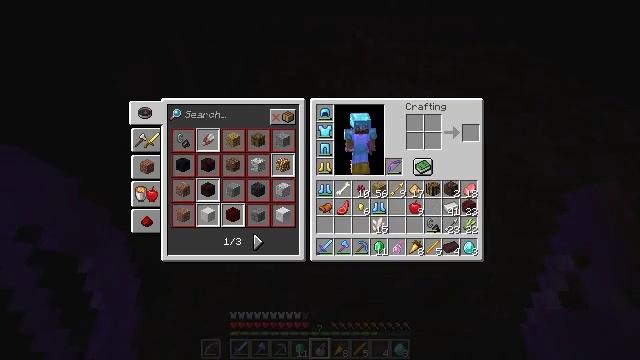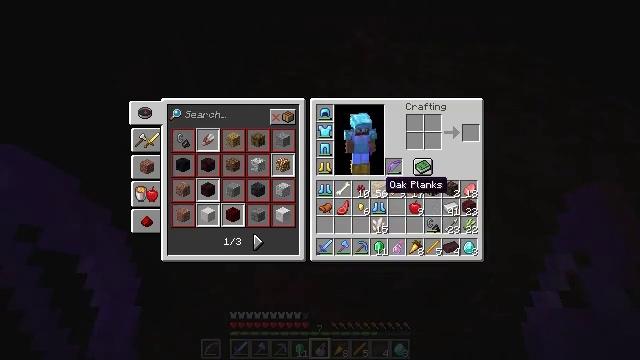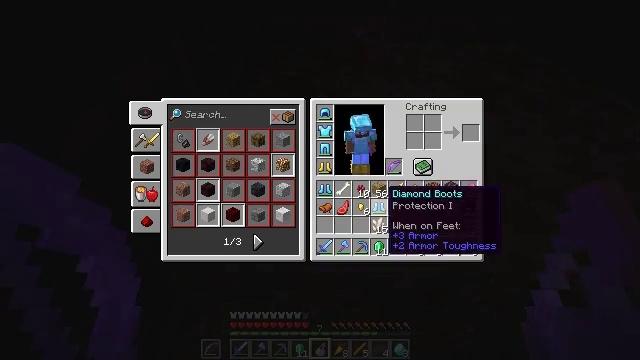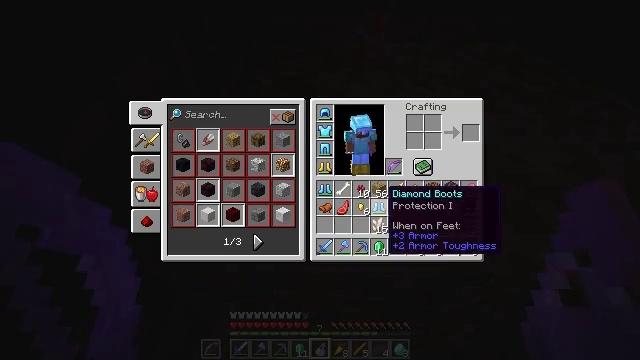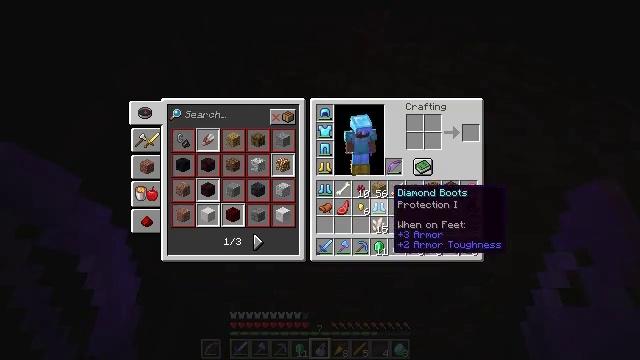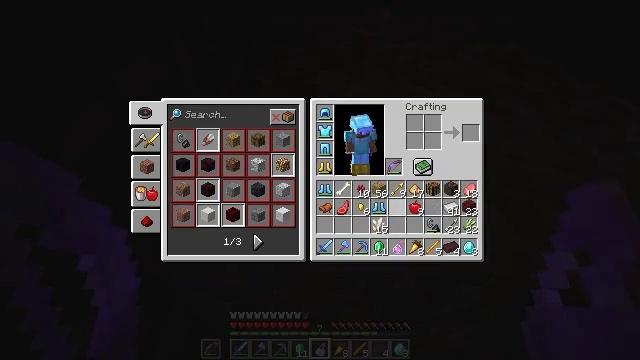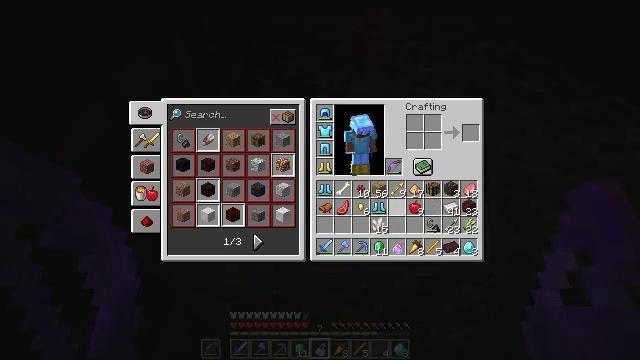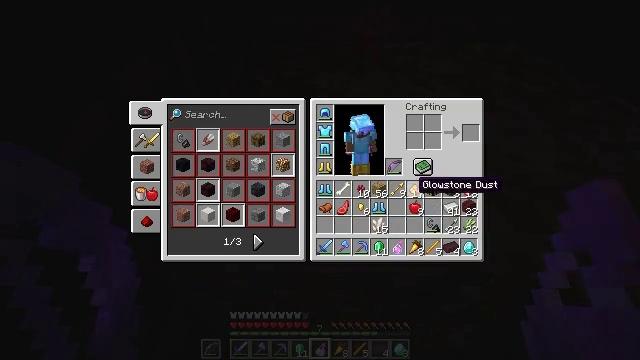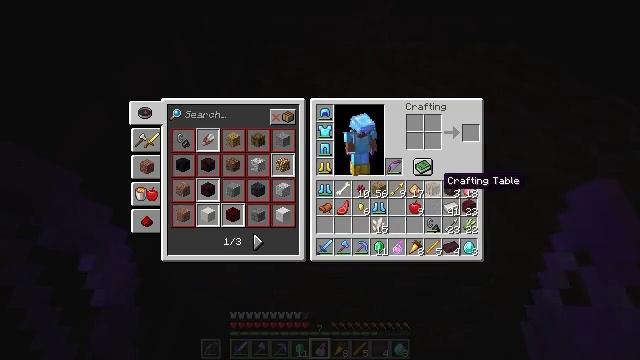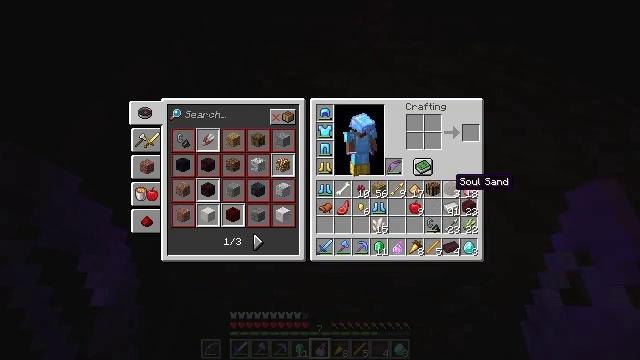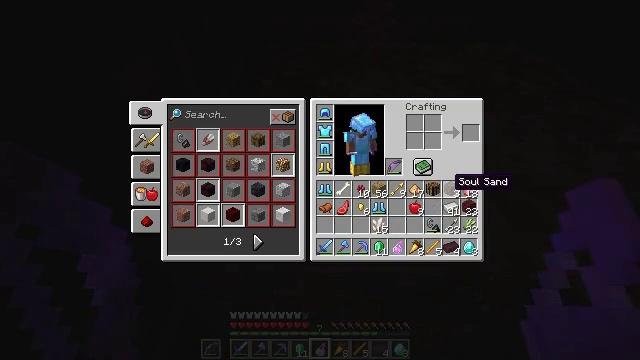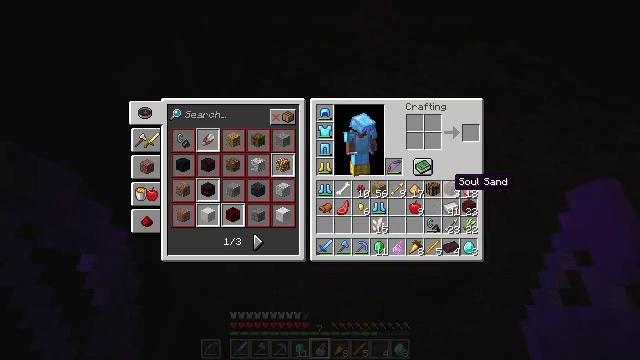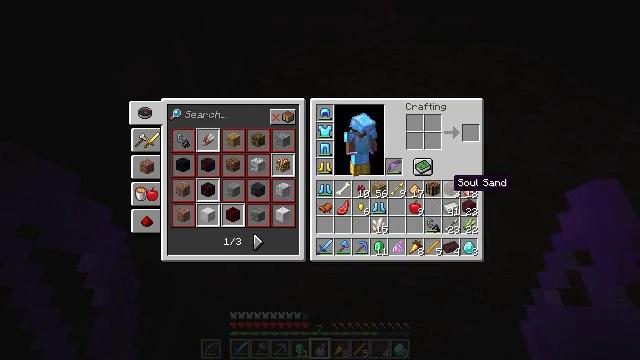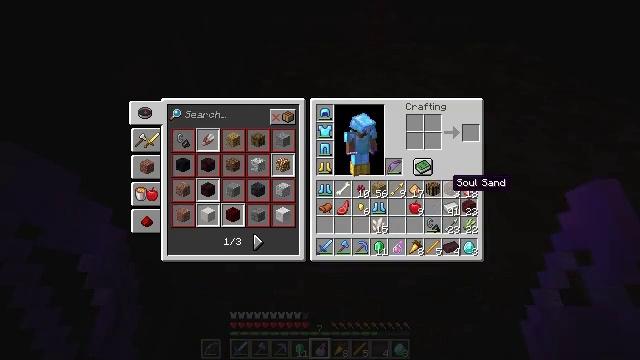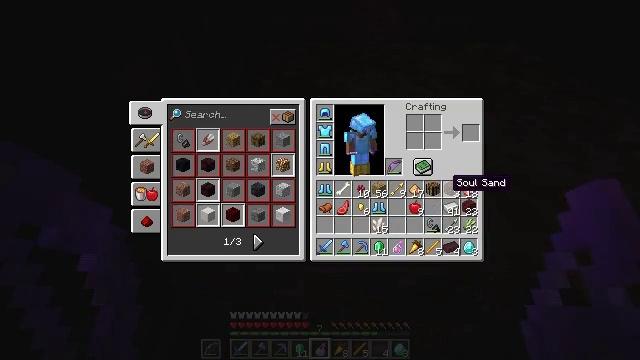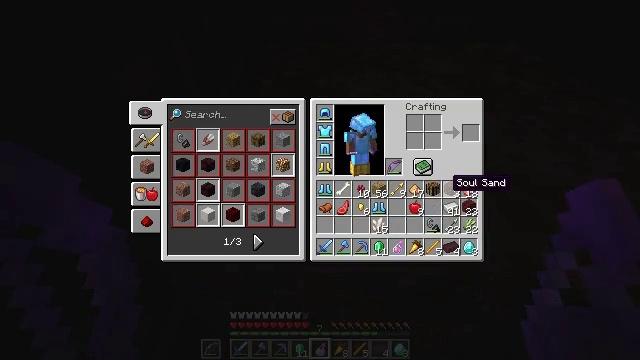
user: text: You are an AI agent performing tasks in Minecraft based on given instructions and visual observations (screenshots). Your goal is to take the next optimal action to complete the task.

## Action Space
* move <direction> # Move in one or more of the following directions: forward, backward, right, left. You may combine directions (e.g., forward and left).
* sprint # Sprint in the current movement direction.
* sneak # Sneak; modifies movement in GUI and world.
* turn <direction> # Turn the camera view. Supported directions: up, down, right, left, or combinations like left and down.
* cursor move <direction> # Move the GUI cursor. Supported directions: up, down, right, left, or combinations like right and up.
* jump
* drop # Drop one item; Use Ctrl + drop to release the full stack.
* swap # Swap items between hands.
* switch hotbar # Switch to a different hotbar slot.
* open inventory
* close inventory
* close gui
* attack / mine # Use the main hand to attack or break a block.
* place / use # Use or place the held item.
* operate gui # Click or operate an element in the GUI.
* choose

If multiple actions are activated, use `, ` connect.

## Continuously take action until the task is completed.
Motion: motion action
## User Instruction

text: Break soul sand to slow down mobs.
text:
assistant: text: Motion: cursor move down
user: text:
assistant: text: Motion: cursor move down
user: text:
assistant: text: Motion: no_op
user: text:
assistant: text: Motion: no_op
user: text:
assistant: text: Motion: no_op
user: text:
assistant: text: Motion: no_op
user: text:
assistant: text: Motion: cursor move right
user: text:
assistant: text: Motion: cursor move right
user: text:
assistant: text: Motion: cursor move right
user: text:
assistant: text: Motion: no_op
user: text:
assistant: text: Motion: no_op
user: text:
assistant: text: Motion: no_op
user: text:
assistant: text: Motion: no_op
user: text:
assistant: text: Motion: no_op
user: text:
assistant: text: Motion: no_op
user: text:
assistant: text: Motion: no_op
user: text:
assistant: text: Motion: no_op
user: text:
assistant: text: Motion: no_op
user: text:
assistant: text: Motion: close inventory
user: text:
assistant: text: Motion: turn up, close inventory
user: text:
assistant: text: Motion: turn up, close inventory
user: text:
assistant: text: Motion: turn up, attack / mine
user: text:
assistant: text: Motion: turn up, attack / mine
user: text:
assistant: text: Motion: attack / mine
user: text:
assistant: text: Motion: turn right, attack / mine
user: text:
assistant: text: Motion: attack / mine
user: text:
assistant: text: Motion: attack / mine
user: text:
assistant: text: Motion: move back, attack / mine
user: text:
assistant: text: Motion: move back, attack / mine
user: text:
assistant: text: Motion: attack / mine